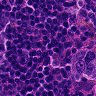
Metastatic tissue present: no